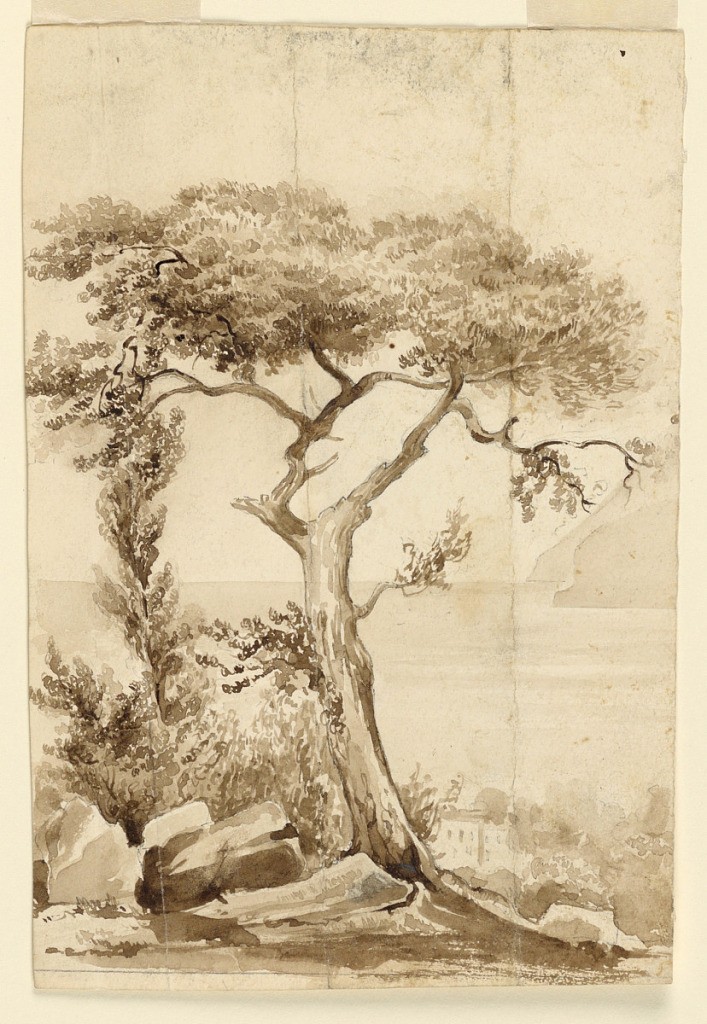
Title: At the Coast of the Mediterranean Sea
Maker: Charles Nicolas Ransonnette, French, 1793 - 1877
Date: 1793-1877
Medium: Graphite, brush and brown watercolors on paper; Verso: Black crayon on thick paper.
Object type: Drawing
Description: Trees and bushes stand in the first plane. Down below are hoses and the water. The coast line is shown again in the right background. Verso: In opposite direction.